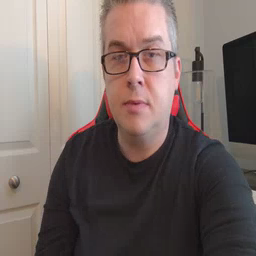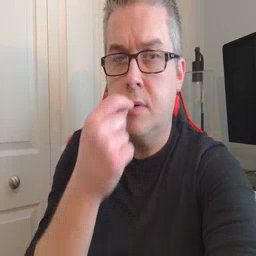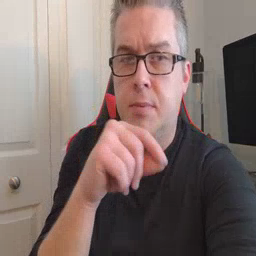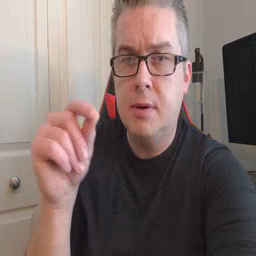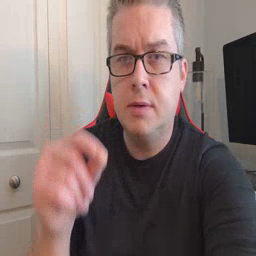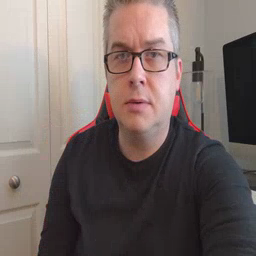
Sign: pencil